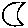
Label: moon